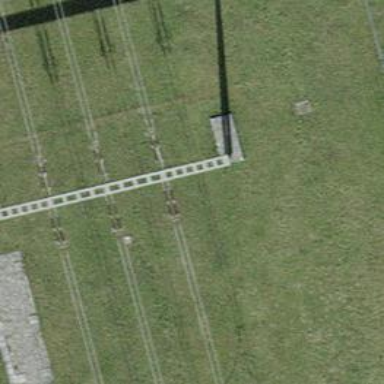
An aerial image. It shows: Power line carrying busbar.